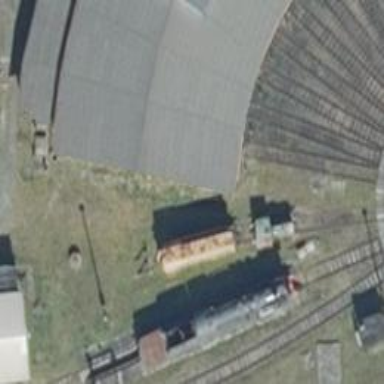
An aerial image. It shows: Railway yard.